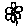
Label: flower